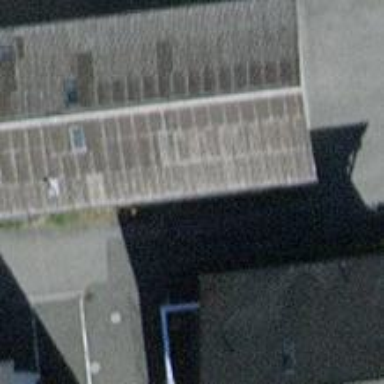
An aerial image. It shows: Commercial building with gabled roof.